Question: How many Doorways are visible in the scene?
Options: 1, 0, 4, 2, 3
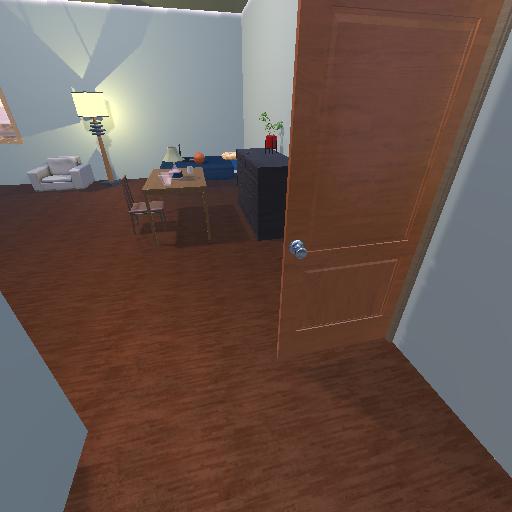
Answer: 1